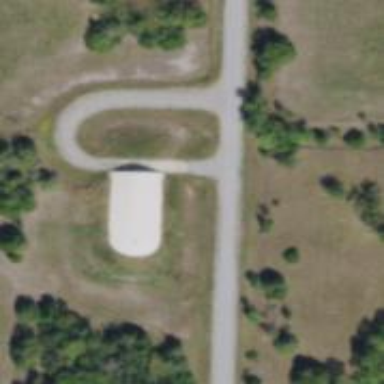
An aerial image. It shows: Military bunker.